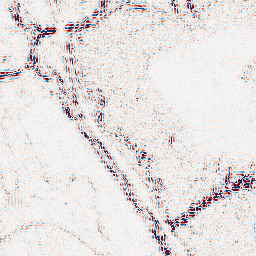
Category: wavelet
Decomposition family: wavelet_biorthogonal
Decomposition parameters: wavelet: bior4.4
level: 2
Upsampling method: lanczos
Upsampling parameters: scale: 4
Upsampling scale: 4